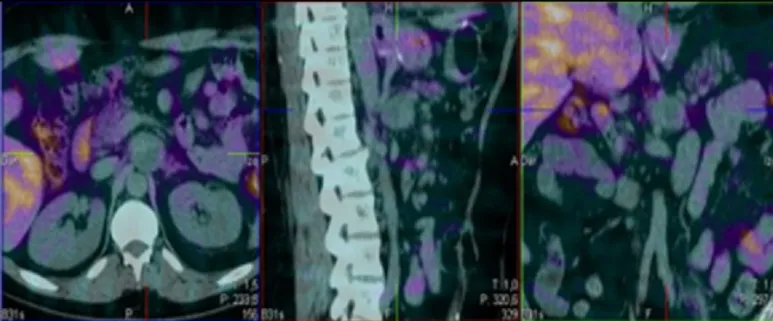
the (99m) Tc-octreotide Scintigraphy with SPECT/CT showed no evidence of pathological tumor uptake of the retroperitoneal mass.
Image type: radiology (pet)